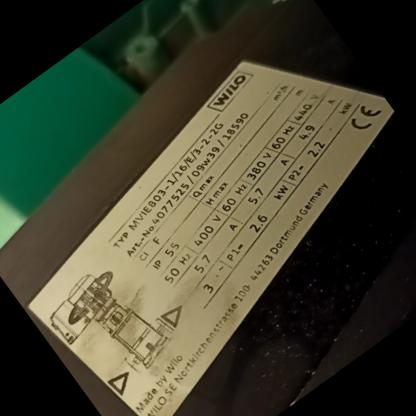
Klasa: tabliczka-znamionowa